Question: I write a Metro program in Javascript. The problem is Windows8 automatically adds an X button to it. Now how to edit or remove that button? Below is my layout, the X button overlaps the email input.

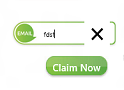
Answer: Details are here:
<URL>
You need to use the -ms-clear pseudo element, and style it either as you need it, or display none it:
'''
input::-ms-clear {
display: none;
}
'''
Note that you likely want to not display none it, since this removes the easy-to-touch X that removes the current input.